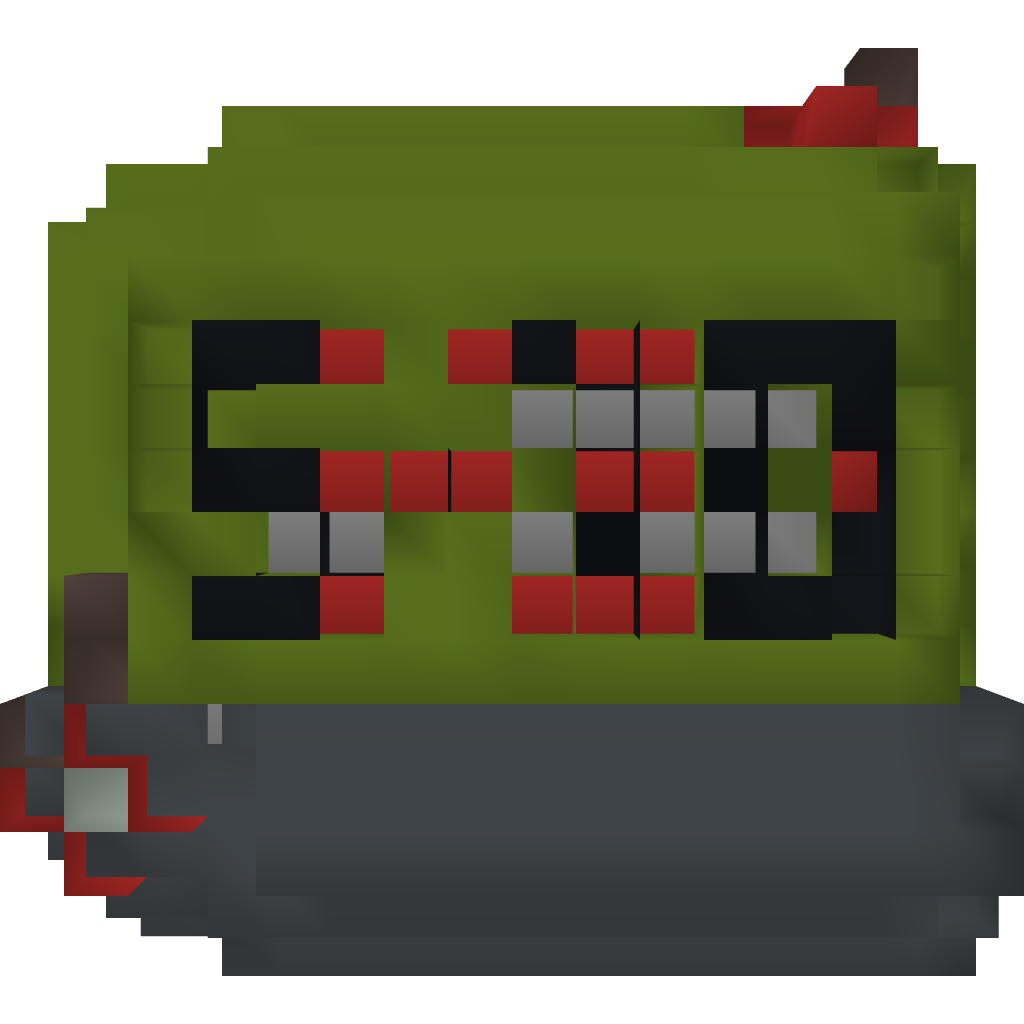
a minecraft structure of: Long Range Cannon (5-10 Module)